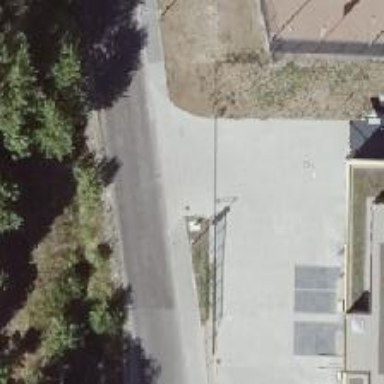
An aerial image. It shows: Driveway leading to service road.